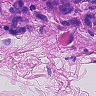
Metastatic tissue present: yes